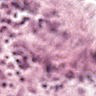
Metastatic tissue present: no